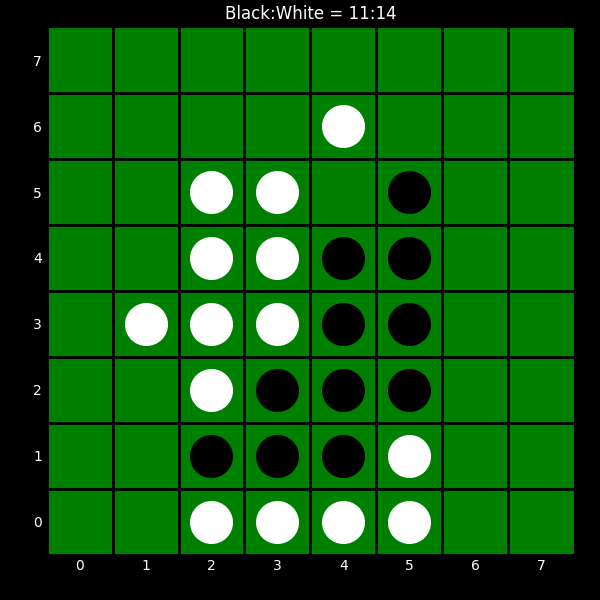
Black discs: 11
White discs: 14